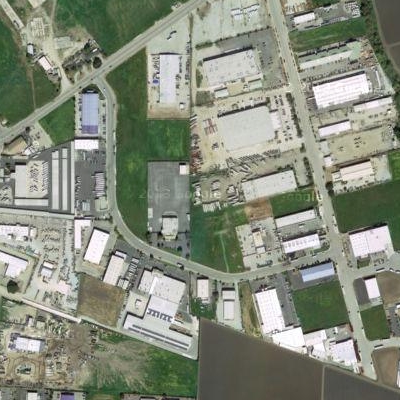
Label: cIndustry